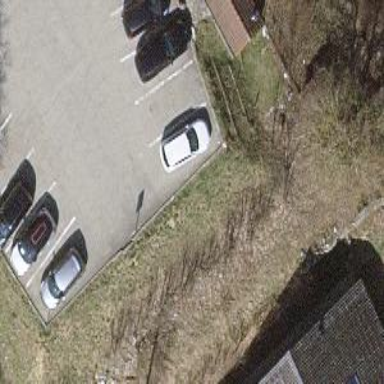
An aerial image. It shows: Road serving as parking aisle.